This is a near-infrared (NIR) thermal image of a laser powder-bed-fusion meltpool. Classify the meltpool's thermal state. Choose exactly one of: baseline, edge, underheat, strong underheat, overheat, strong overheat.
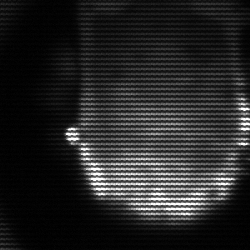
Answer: baseline